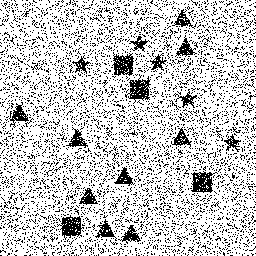
Squares: 4
Triangles: 9
Stars: 5
Total shapes: 18